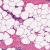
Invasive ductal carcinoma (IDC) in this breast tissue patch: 0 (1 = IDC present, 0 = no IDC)